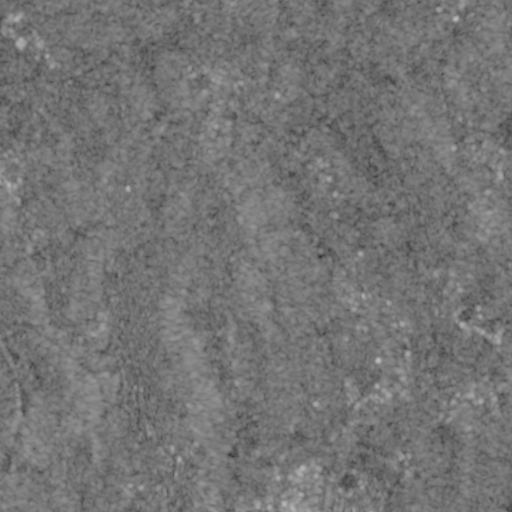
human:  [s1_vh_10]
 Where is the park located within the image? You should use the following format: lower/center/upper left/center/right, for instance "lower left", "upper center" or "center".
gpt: The park is located in the lower right of the image.
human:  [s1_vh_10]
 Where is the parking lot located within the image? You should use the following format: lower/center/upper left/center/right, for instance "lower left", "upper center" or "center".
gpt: The parking lot is located in the lower center of the image.
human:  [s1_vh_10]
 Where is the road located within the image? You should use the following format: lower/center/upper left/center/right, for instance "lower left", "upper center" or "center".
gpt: There is no road in the image.

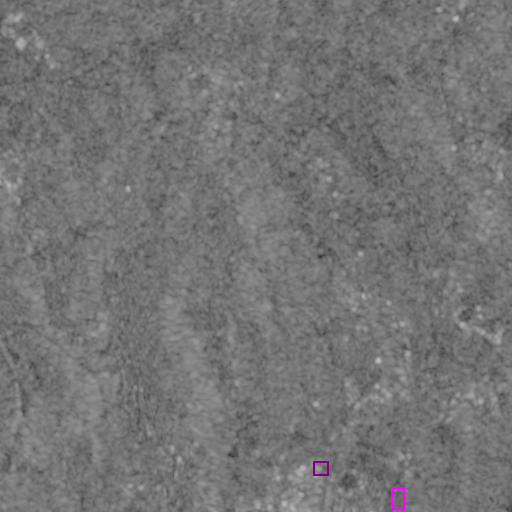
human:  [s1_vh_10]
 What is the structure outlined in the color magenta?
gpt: The structure outlined in magenta is a park.
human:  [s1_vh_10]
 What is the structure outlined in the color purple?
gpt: The structure outlined in purple is a parking lot.
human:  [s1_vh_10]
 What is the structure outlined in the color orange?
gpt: There is no orange outline.